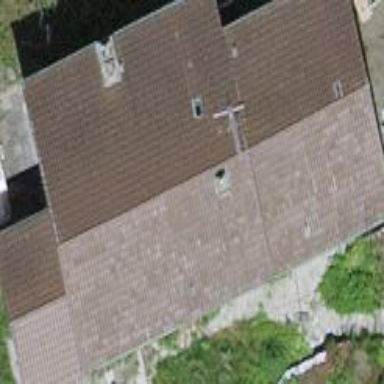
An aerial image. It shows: Gabled roof house.